Field crop: tomato
Growth stage: 1
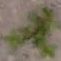
Species: portulaca